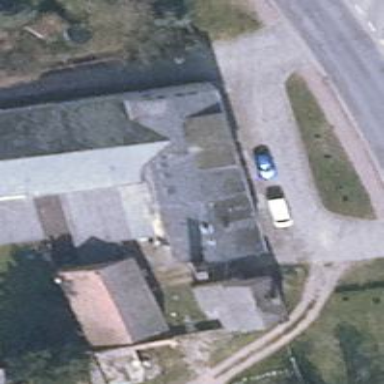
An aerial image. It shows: Gray building with gabled roof.